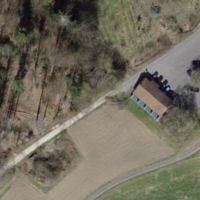
EUNIS habitat code: 52
Species observed at this site:
Echium vulgare